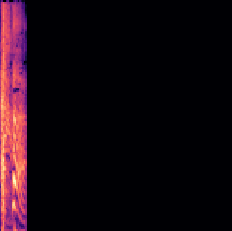
Sound class: Person sneeze